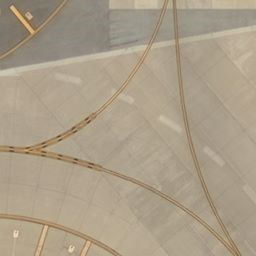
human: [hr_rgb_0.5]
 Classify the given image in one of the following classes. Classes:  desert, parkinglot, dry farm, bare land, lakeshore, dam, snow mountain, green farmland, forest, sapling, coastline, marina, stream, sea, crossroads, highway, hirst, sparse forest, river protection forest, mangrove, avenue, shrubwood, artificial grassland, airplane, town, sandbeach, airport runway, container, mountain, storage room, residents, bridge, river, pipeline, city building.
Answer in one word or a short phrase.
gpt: airport runway